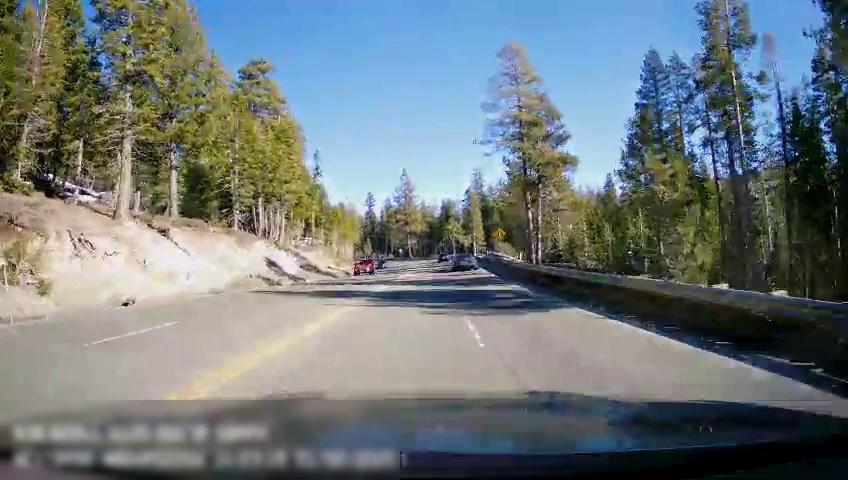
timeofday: Day
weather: Sunny
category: Drivable Space
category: Vehicles | Car
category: Vehicles | SUV
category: Vehicles | Car
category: Vehicles | Car
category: Lanes | Opposite Lane
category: Lanes | Opposite Lane
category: Lanes | Current Lane
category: Lanes | Current Lane
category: Traffic | Signs